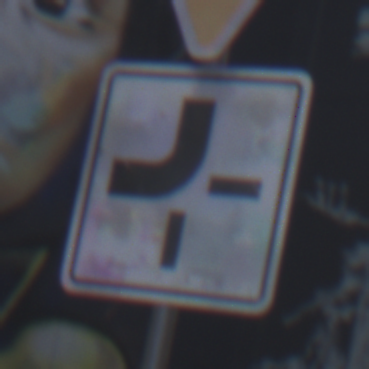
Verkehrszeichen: VerlaufVorfahrtsstrasse2
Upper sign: VorfahrtGewaehren
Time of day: MorningAfternoon
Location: Outdoor (Urban)
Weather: PartlyCloudy
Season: NotSpecified
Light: Natural